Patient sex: F
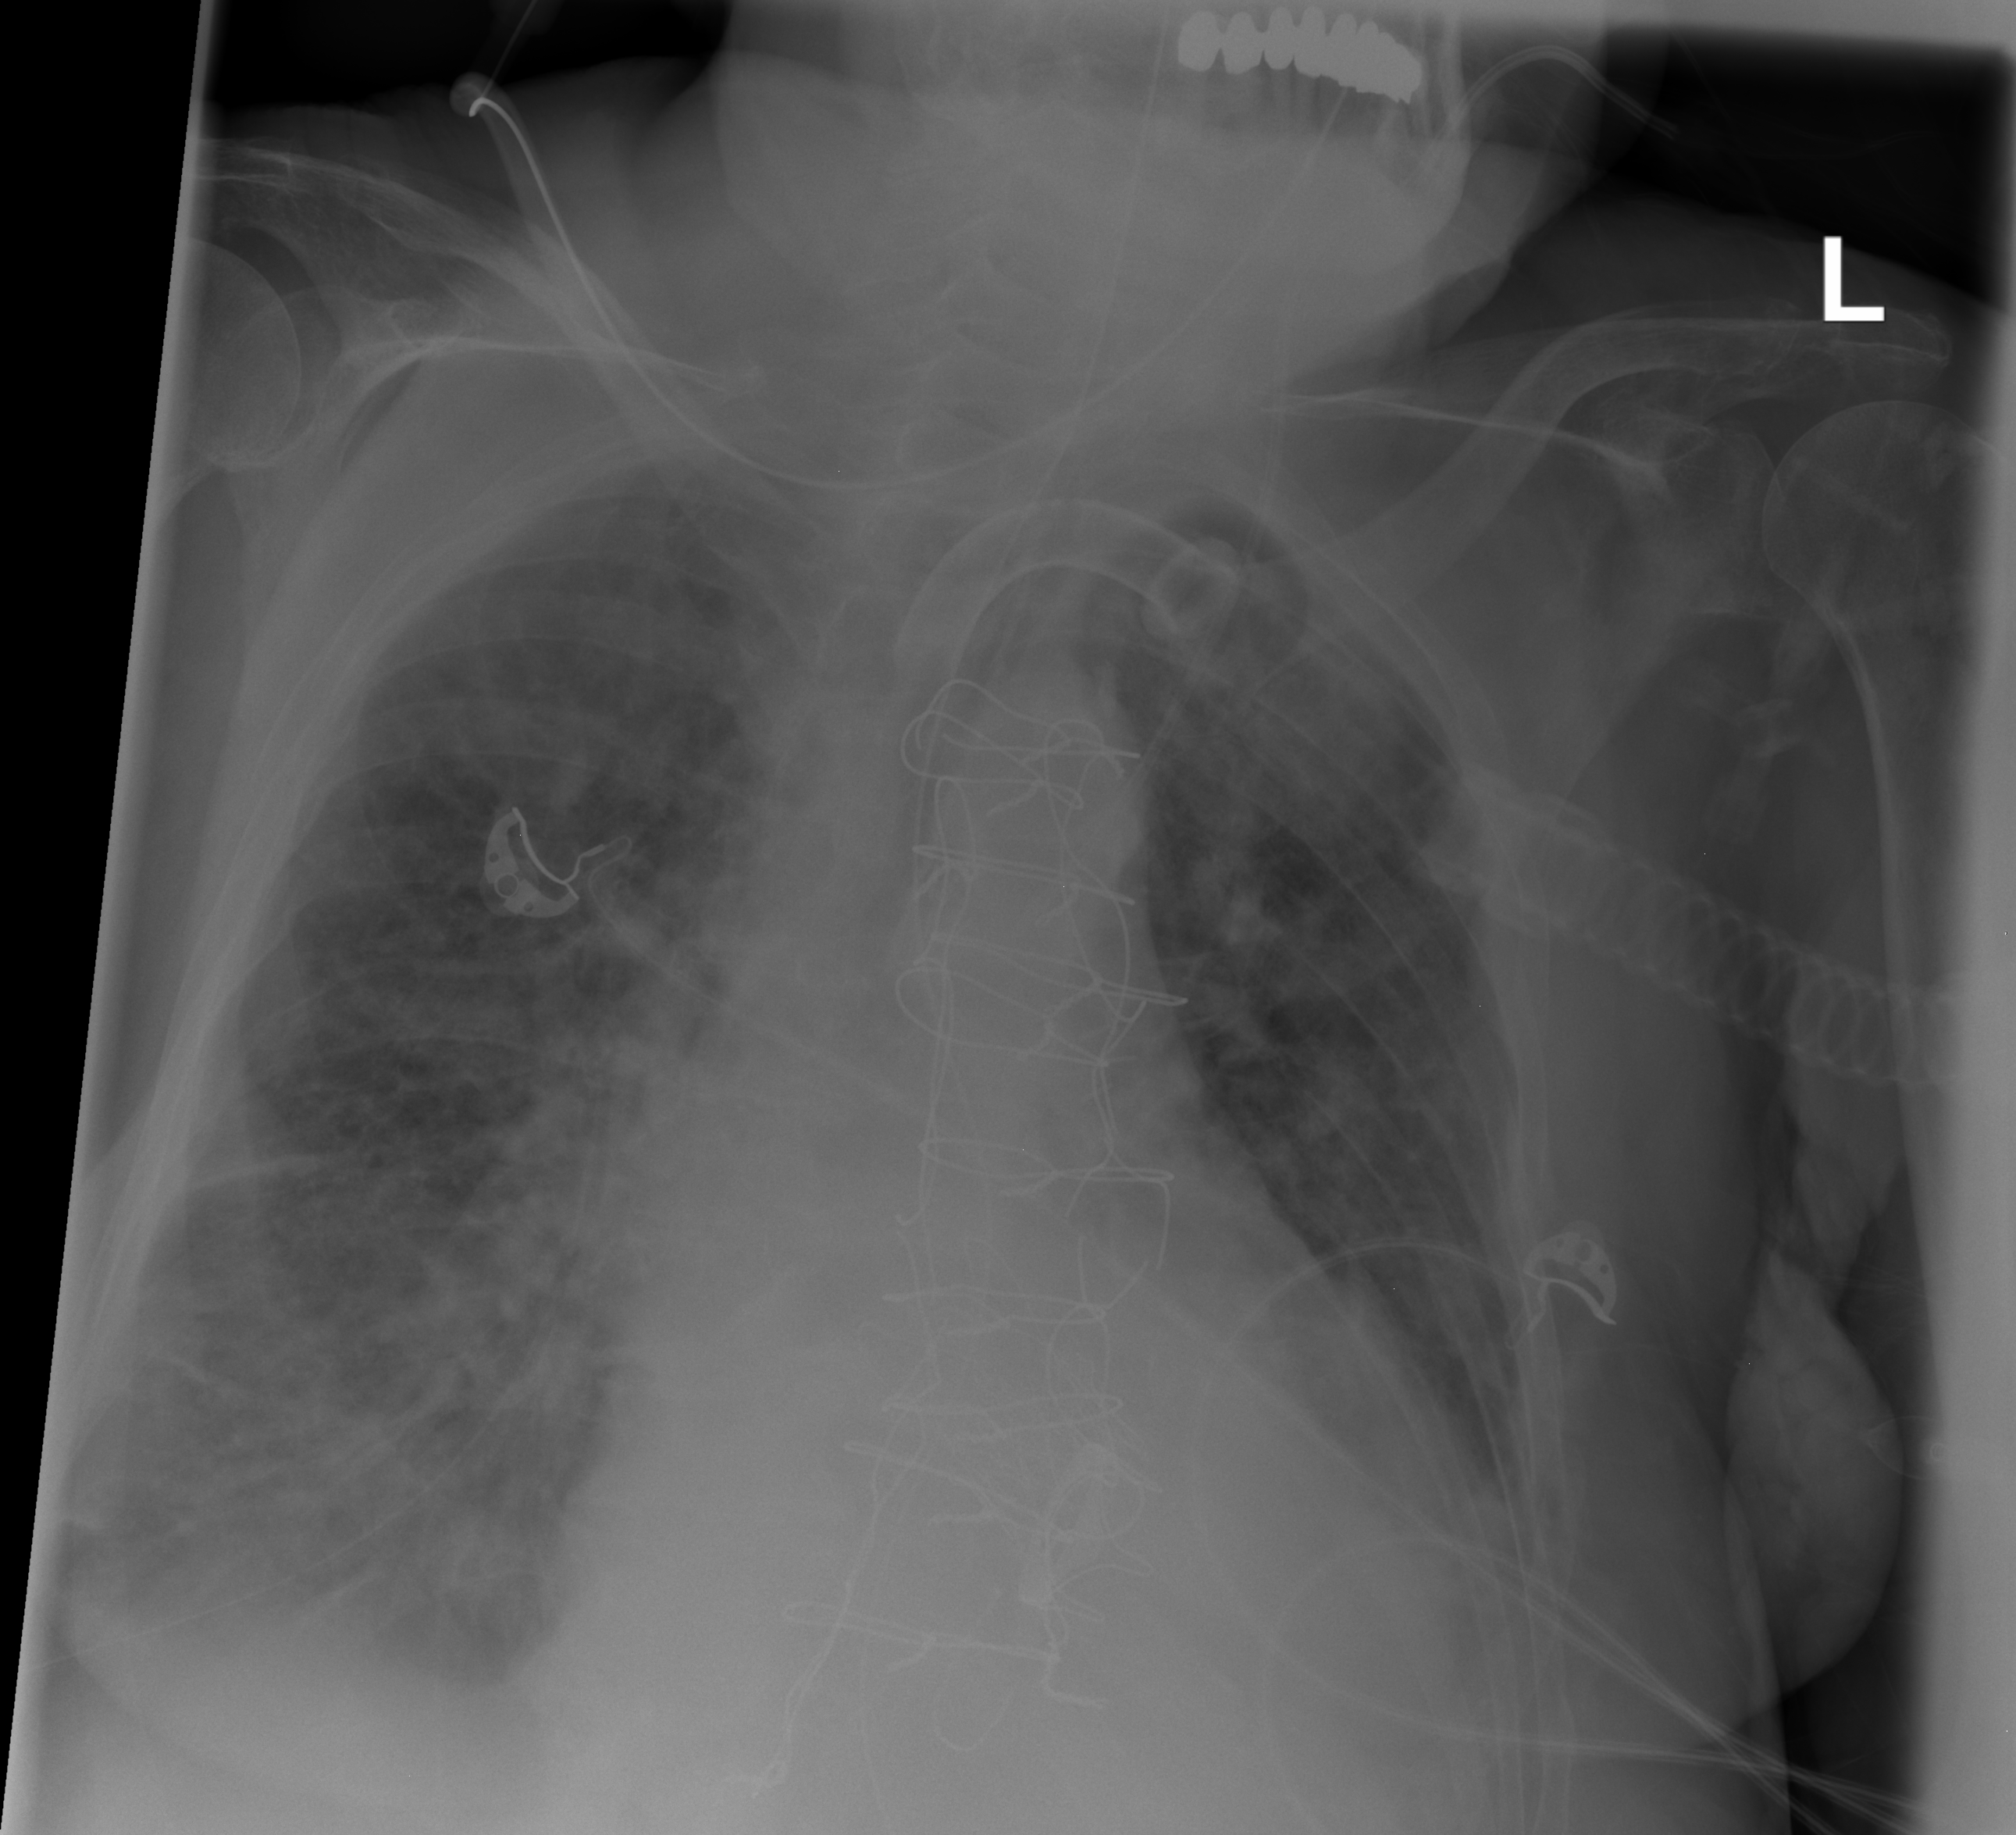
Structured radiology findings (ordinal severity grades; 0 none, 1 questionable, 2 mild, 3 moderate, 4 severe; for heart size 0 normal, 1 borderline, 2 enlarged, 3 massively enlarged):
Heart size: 2
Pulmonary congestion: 3
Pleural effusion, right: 2
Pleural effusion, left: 2
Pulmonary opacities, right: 3
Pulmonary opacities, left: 2
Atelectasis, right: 2
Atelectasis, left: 2